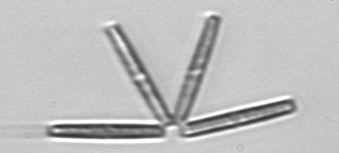
Label: Thalassionema